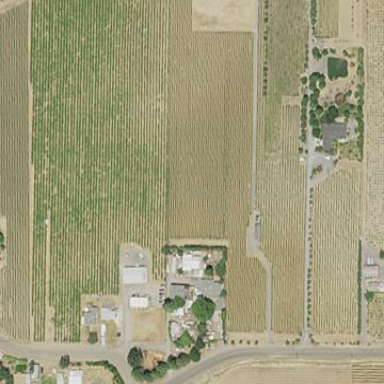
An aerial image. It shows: Vineyard with grape crops.